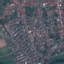
Land use / land cover: Residential